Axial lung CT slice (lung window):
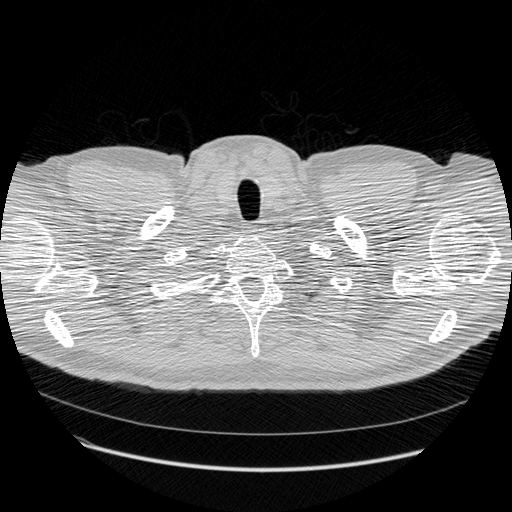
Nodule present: no